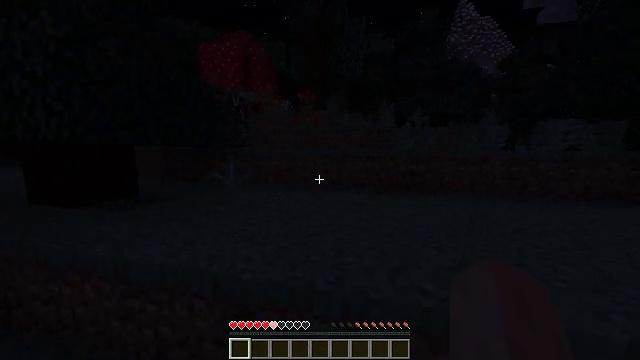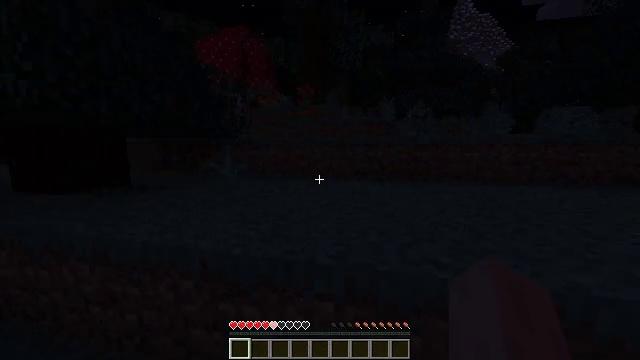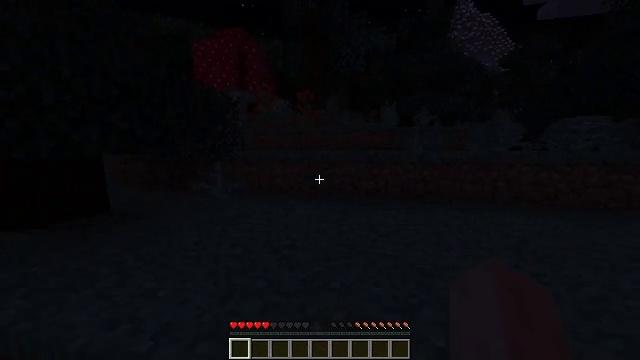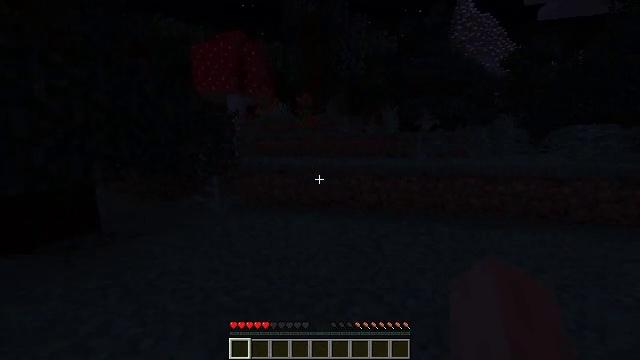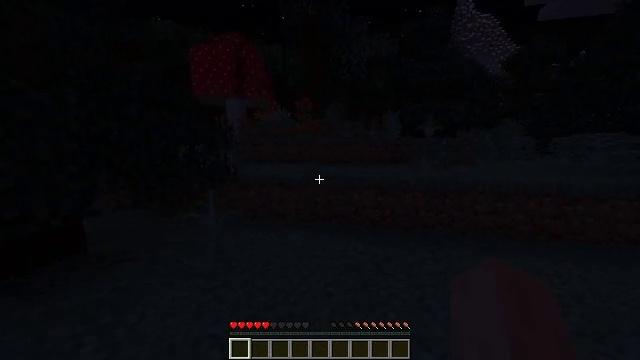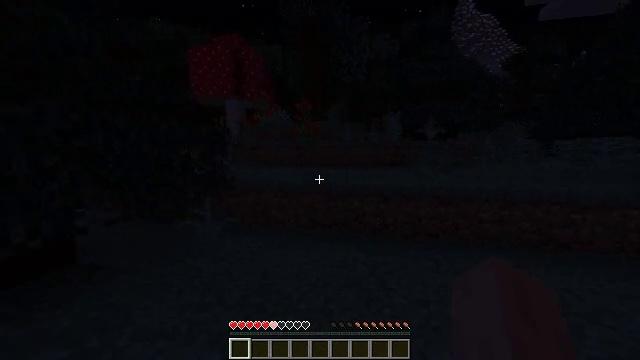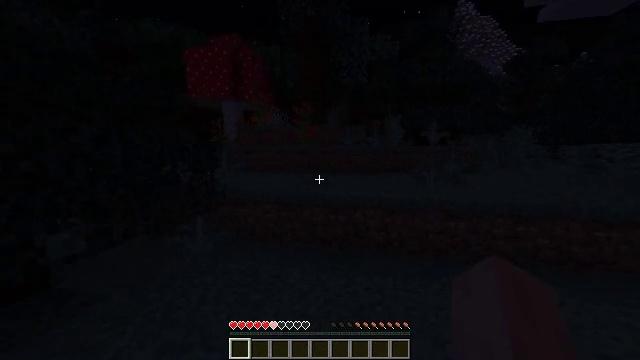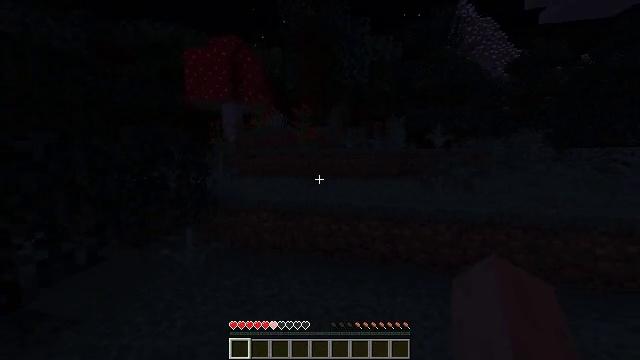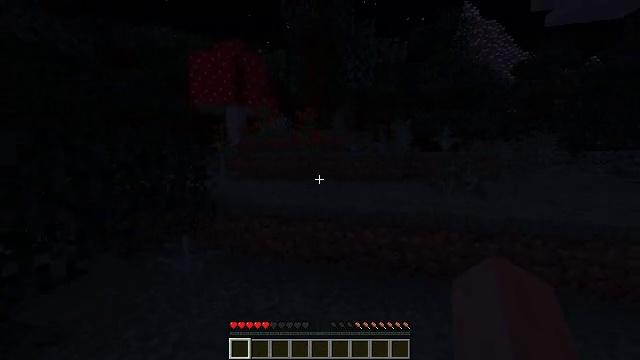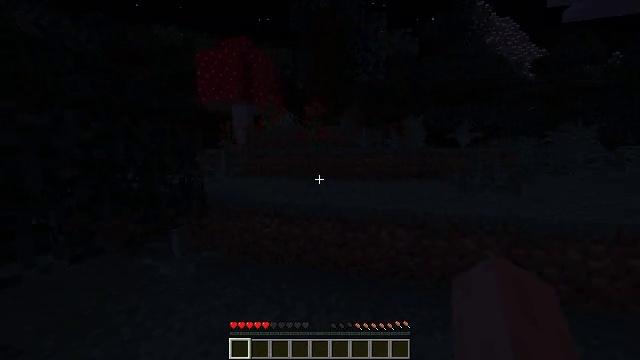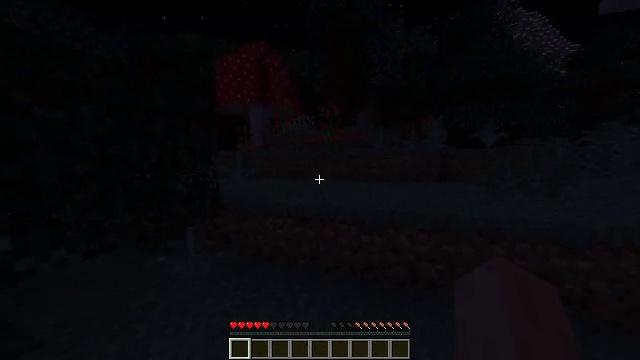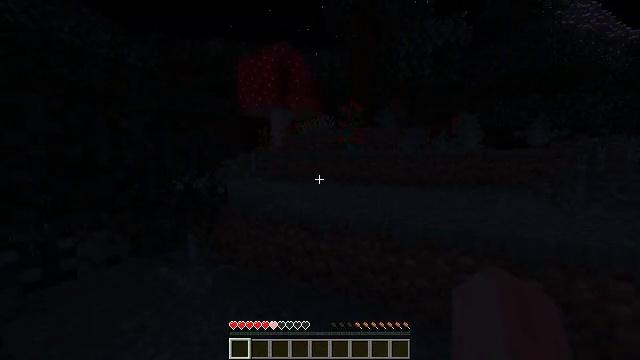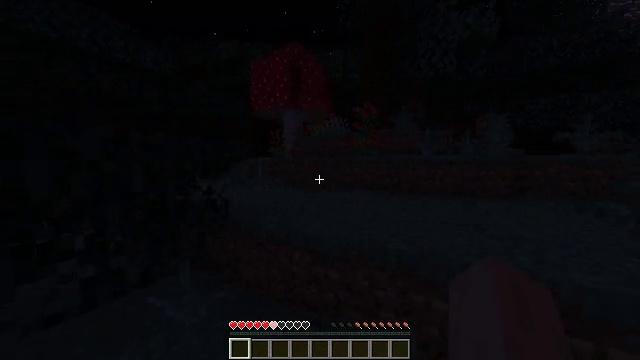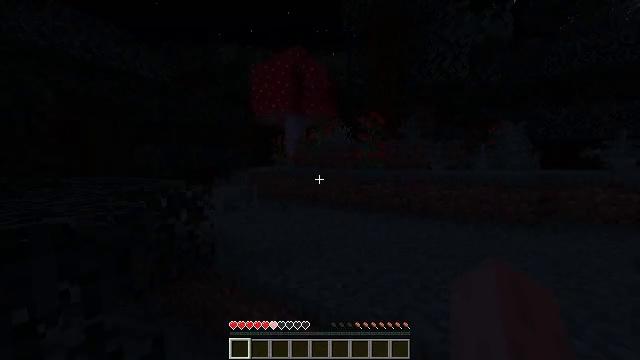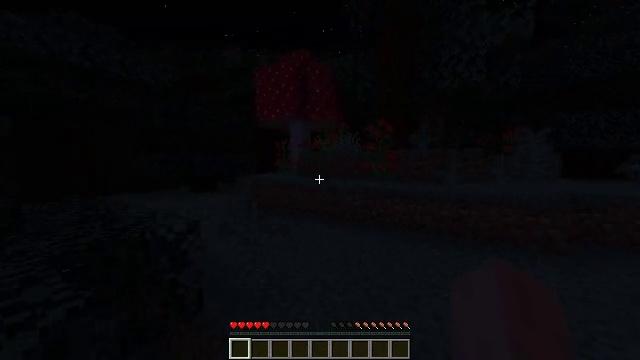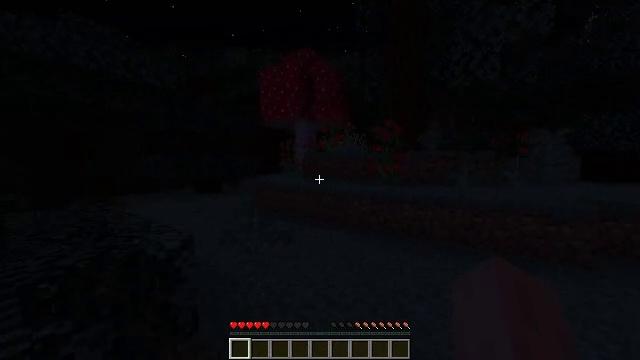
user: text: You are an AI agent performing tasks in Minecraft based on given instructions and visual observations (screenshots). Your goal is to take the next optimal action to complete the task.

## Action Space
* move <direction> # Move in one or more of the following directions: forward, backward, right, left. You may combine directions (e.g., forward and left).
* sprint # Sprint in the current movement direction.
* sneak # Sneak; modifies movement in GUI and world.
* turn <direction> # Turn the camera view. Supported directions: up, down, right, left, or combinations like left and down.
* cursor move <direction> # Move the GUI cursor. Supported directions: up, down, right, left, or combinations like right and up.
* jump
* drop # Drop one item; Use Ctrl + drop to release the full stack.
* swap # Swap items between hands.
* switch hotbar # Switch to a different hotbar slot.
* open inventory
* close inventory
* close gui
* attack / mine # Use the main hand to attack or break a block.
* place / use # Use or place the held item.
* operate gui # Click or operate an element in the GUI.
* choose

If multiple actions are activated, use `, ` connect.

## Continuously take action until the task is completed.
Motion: motion action
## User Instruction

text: Gather red mushroom blocks from the giant mushroom.
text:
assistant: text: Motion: move forward, sprint, jump
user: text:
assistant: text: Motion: move forward, sprint, jump
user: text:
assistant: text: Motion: move forward, sprint, jump
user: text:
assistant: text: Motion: move forward, sprint, jump
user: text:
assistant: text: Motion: move forward, sprint, jump
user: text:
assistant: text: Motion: move forward, sprint, jump
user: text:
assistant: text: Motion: move forward, sprint, jump
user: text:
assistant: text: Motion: move forward, sprint, turn left, jump
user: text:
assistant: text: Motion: move forward, sprint, turn left, jump
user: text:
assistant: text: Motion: move forward, sprint, turn left, jump
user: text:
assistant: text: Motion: move forward, sprint, turn left, jump
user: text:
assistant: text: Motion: move forward, sprint, turn left, jump
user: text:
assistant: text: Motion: move forward, sprint, jump
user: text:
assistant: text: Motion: move forward, sprint, turn left, jump
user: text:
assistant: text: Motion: move forward, sprint, turn left, jump
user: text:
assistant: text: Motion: move forward, sprint, turn left, jump
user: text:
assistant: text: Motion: move forward, sprint, turn left, jump
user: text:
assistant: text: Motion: move forward, sprint, turn left, jump
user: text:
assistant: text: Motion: move forward, sprint, turn left, jump
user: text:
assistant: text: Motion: move forward, sprint, turn left, jump
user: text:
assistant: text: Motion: move forward, sprint, turn left, jump
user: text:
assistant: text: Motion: move forward, sprint, turn left, jump
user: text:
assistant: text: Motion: move forward, sprint, turn left, jump
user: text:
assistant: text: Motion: move forward, sprint, turn left, jump
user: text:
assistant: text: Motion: move forward, sprint, turn left, jump
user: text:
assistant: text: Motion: move forward, sprint, turn left, jump
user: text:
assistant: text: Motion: move forward, sprint, turn left, jump
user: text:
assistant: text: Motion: move forward, sprint, turn left, jump
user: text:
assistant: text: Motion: move forward, sprint, turn left, jump
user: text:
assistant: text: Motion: move forward, sprint, turn left, jump